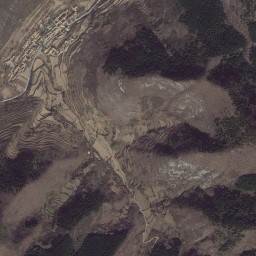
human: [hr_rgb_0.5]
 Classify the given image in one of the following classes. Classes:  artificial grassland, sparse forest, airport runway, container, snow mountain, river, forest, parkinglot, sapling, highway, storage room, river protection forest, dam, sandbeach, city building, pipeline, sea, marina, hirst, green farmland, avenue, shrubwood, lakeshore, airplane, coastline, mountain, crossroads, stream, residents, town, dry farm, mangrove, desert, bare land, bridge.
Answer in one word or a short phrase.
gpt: mountain